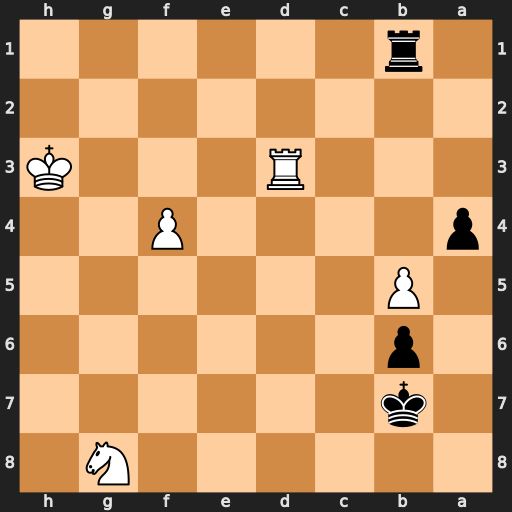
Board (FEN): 6N1/1k6/1p6/1P6/p4P2/3R3K/8/1r6
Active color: b
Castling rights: -
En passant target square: -
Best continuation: Rb3 Rg3 Rxg3+ Kxg3 a3